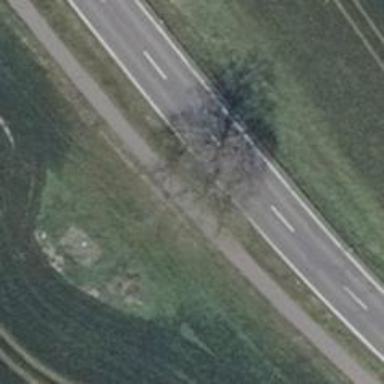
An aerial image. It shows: Secondary road with asphalt surface.